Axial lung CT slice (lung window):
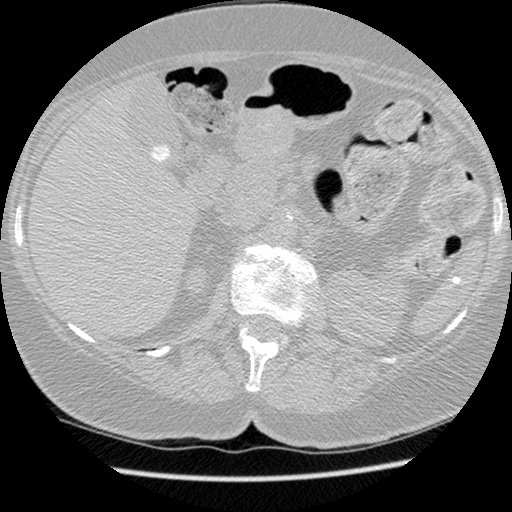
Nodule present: no